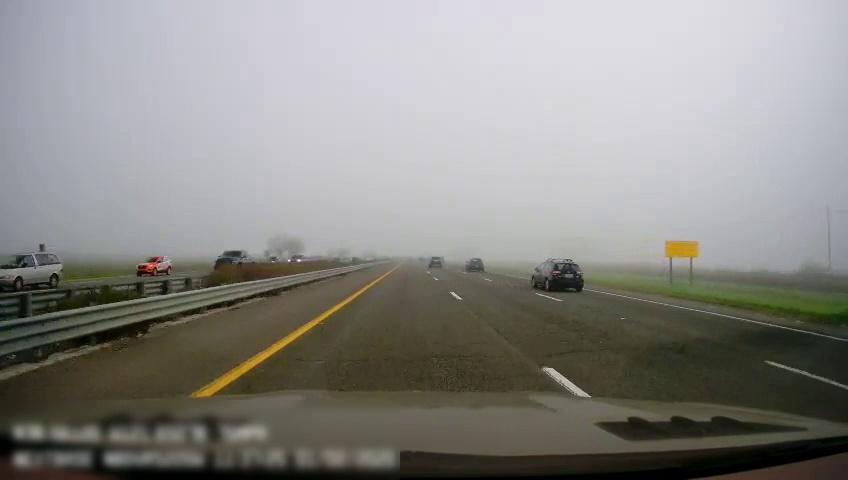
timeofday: Day
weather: Sunny
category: Drivable Space
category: Drivable Space
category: Vehicles | Car
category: Vehicles | Car
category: Vehicles | SUV
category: Vehicles | SUV
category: Vehicles | Truck
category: Vehicles | Car
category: Vehicles | SUV
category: Lanes | Current Lane
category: Lanes | Current Lane
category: Lanes | Alternate Lane
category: Lanes | Alternate Lane
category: Traffic | Signs